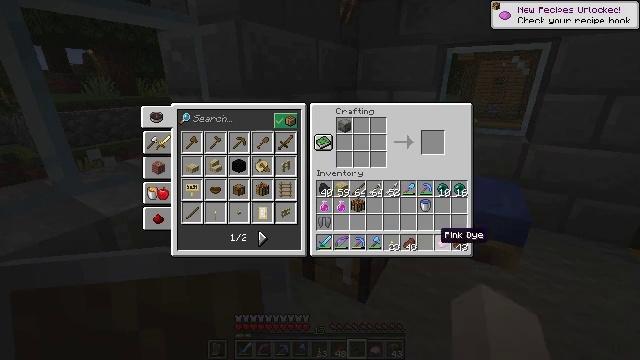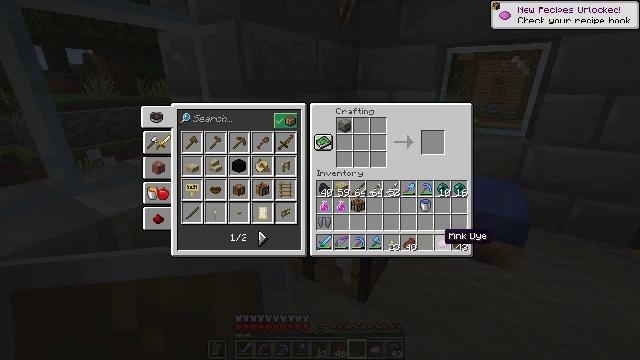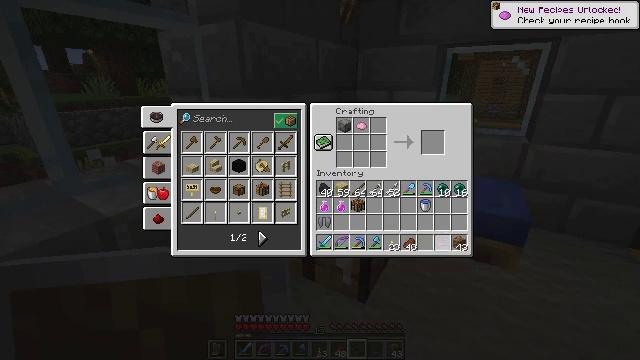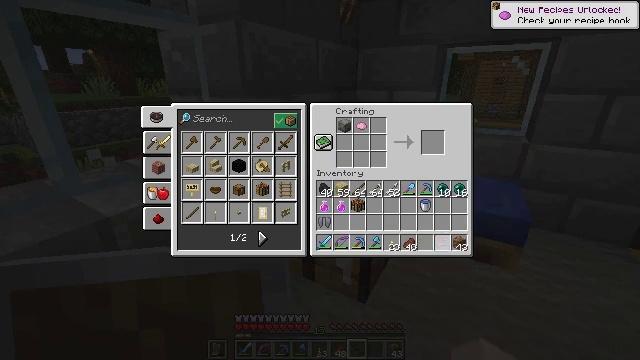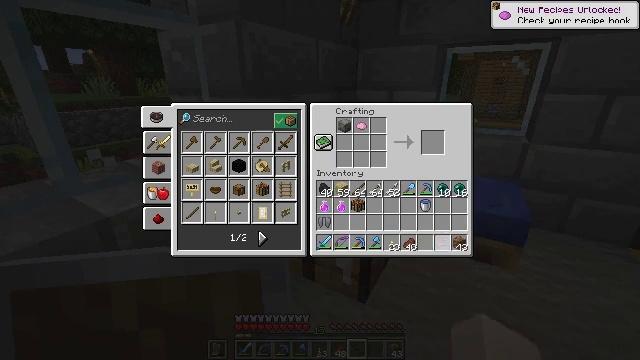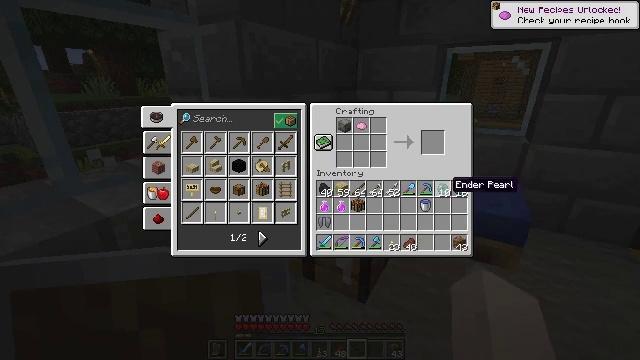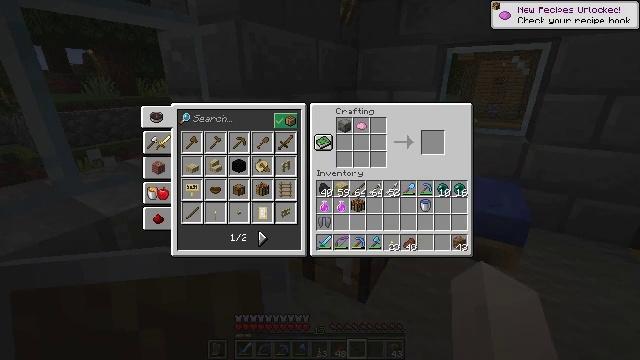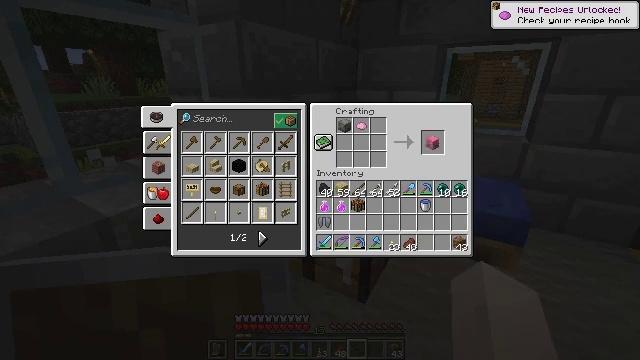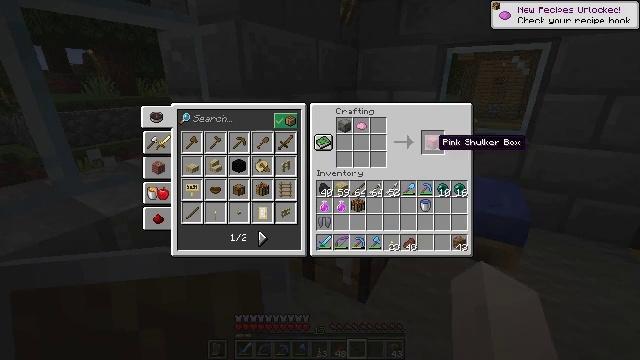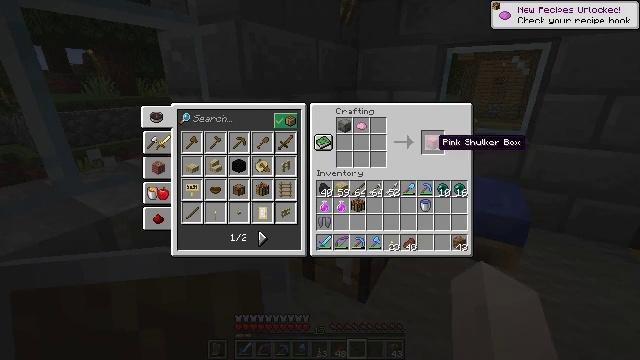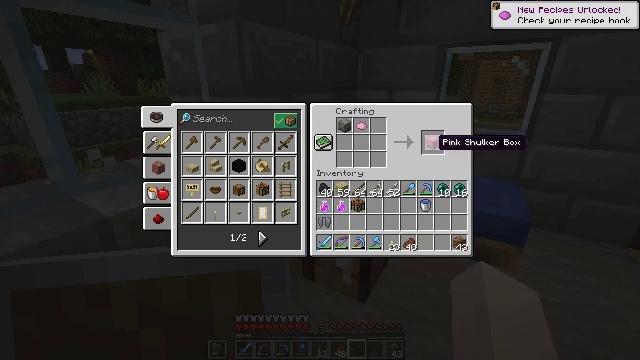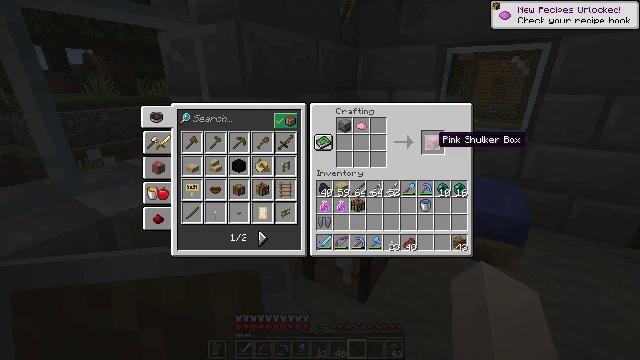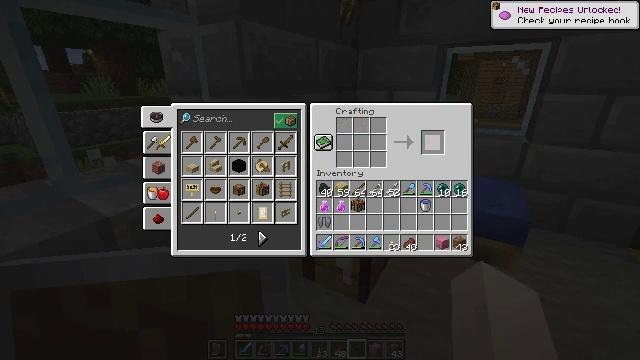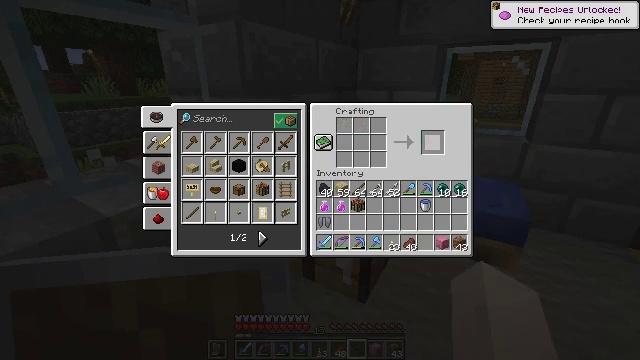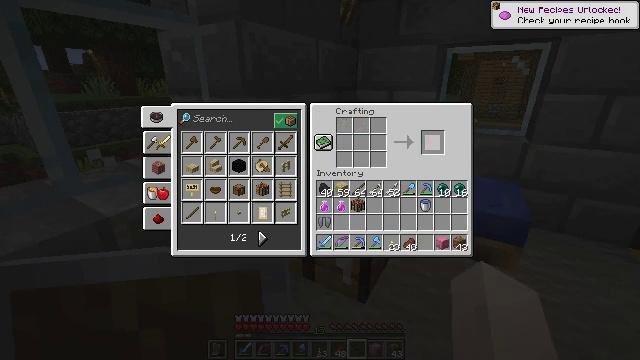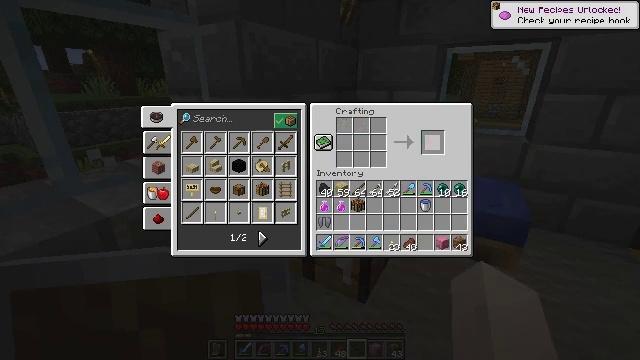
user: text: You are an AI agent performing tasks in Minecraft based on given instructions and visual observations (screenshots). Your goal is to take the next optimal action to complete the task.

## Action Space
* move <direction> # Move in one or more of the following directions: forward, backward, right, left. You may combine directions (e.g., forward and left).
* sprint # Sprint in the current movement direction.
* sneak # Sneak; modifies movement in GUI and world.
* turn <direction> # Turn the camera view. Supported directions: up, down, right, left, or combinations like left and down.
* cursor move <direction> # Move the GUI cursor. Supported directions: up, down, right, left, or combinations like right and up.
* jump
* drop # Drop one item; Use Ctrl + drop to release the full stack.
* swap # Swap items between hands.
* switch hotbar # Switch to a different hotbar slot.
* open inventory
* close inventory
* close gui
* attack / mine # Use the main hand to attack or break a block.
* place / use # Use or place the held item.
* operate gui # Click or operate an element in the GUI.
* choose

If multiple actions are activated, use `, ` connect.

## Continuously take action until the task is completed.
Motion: motion action
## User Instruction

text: Interact with the crafting table and make a pink shulker box.
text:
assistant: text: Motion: sneak
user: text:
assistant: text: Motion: sneak, operate gui
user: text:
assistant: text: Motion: sneak
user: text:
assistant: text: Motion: sneak
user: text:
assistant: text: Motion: sneak, cursor move up
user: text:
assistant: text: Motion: sneak, cursor move up
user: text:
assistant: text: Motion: sneak, cursor move up
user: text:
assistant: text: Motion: sneak, cursor move left and up
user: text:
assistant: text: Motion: sneak
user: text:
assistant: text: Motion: sneak
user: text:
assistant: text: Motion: sneak
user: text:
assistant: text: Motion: sneak, operate gui
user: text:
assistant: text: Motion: sneak, operate gui
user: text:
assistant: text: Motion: sneak
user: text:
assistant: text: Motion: no_op
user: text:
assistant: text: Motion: cursor move right and down
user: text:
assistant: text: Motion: close gui